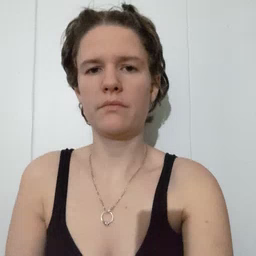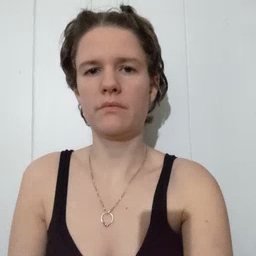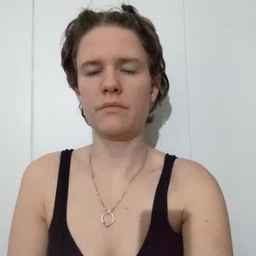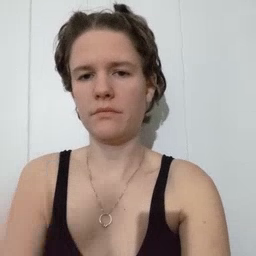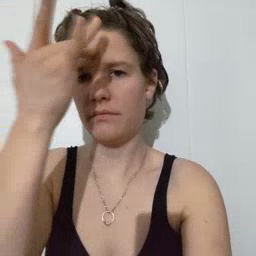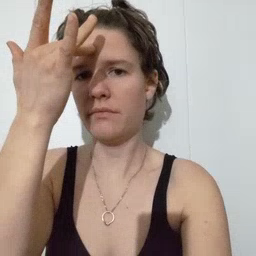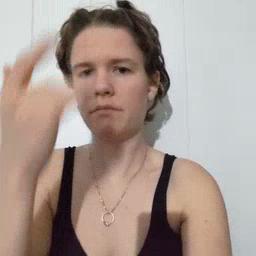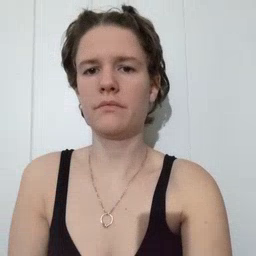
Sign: sick